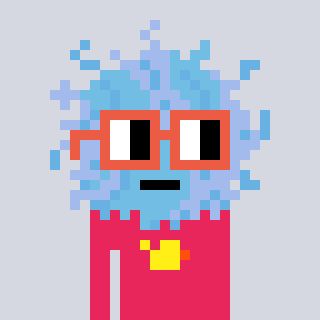
a pixel art character with square orange glasses, a lint-shaped head and a redpinkish-colored body on a cool background